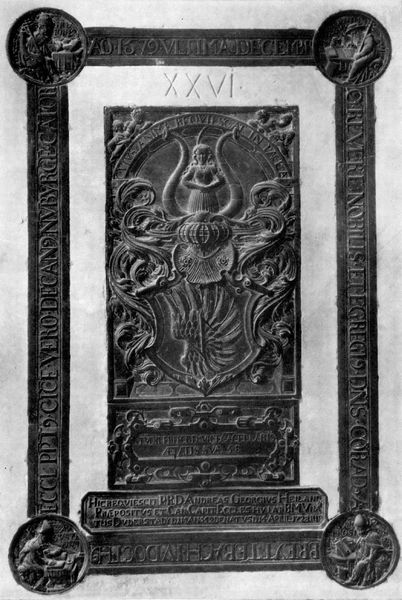
Titel: Dom in Erfurt
Standort: Erfurt, Dom (EU - D - Thüringen)
Schlagwörter: adler, flügel, vogel, akte, frau, grau, rahmen, stein, pflanze, brunnen, engel, relief, schrift, tafel, inschrift, bildhauerei, ring, schild, buch, text, buchstaben, buchdruck, wappen, grab, hörner, siegel, lyra, putti, drau, gedenkstein, tentakel, latein, medaillons, epitaph, grabstein, grabplatte, incunabel, vignetten, rung, xxvi, 26, incunable